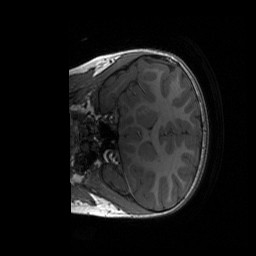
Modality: T1w
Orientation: coronal
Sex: female
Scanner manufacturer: siemens
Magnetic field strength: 3 T
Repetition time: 1.9 s
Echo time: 0.00243 s